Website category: jobs
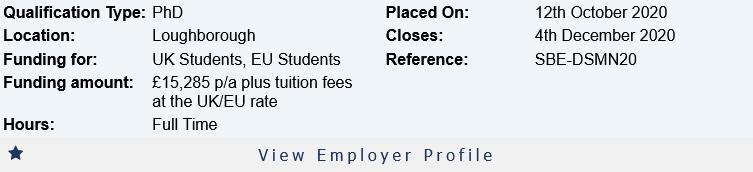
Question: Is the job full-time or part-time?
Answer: Full Time

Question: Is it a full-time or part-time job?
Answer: Full Time

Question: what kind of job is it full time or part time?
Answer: Full Time

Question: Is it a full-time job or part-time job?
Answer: Full Time

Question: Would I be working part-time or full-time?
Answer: Full Time

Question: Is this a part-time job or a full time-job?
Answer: Full Time

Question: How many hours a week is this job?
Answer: Full Time

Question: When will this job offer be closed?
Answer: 4th December 2020

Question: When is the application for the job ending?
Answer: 4th December 2020

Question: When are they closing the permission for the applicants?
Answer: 4th December 2020

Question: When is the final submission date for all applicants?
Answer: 4th December 2020

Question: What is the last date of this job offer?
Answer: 4th December 2020

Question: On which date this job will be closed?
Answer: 4th December 2020

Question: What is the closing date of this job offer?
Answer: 4th December 2020

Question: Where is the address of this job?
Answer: Loughborough

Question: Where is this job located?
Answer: Loughborough

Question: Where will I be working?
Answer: Loughborough

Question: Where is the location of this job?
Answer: Loughborough

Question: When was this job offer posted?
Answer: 12th October 2020

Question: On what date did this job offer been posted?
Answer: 12th October 2020